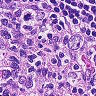
Metastatic tissue present: no